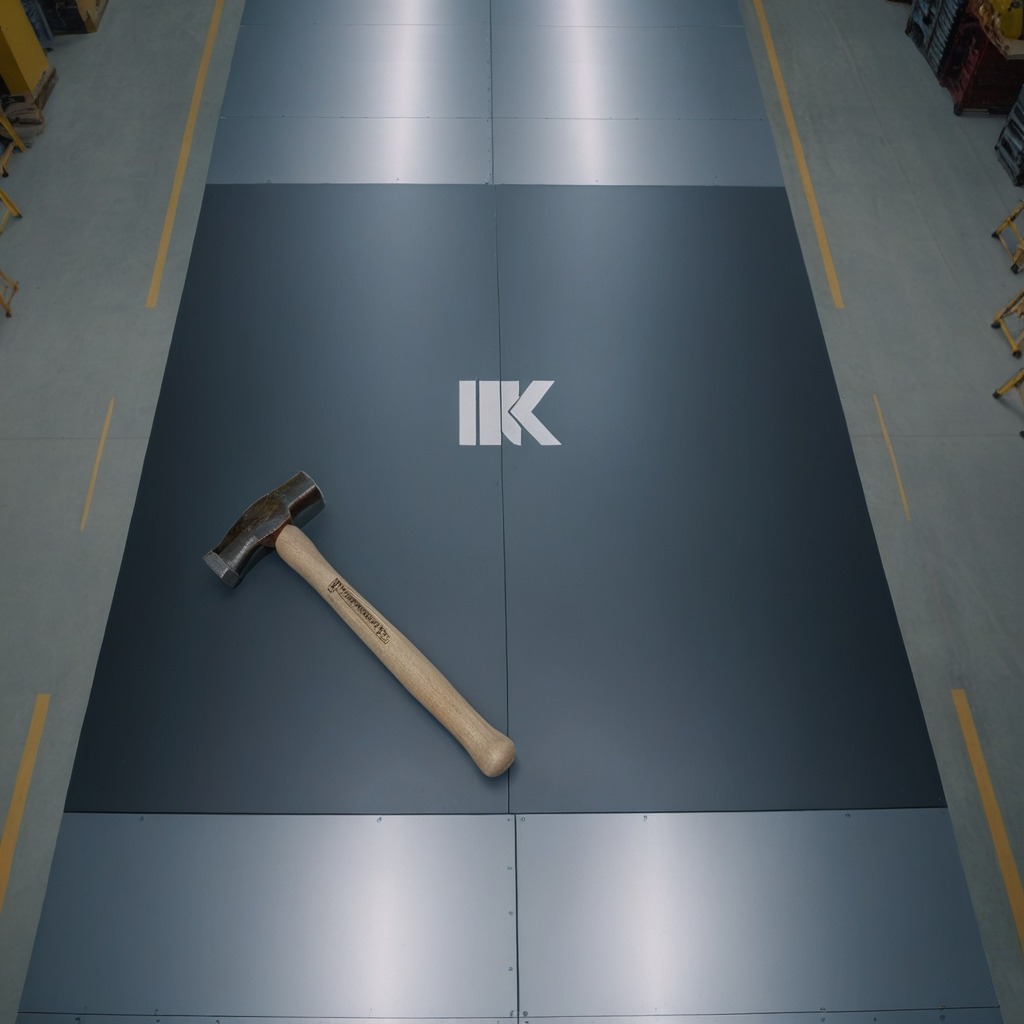
A hammer lying on the toolbox surface in an airplane hangar workshop 8K.